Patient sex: F
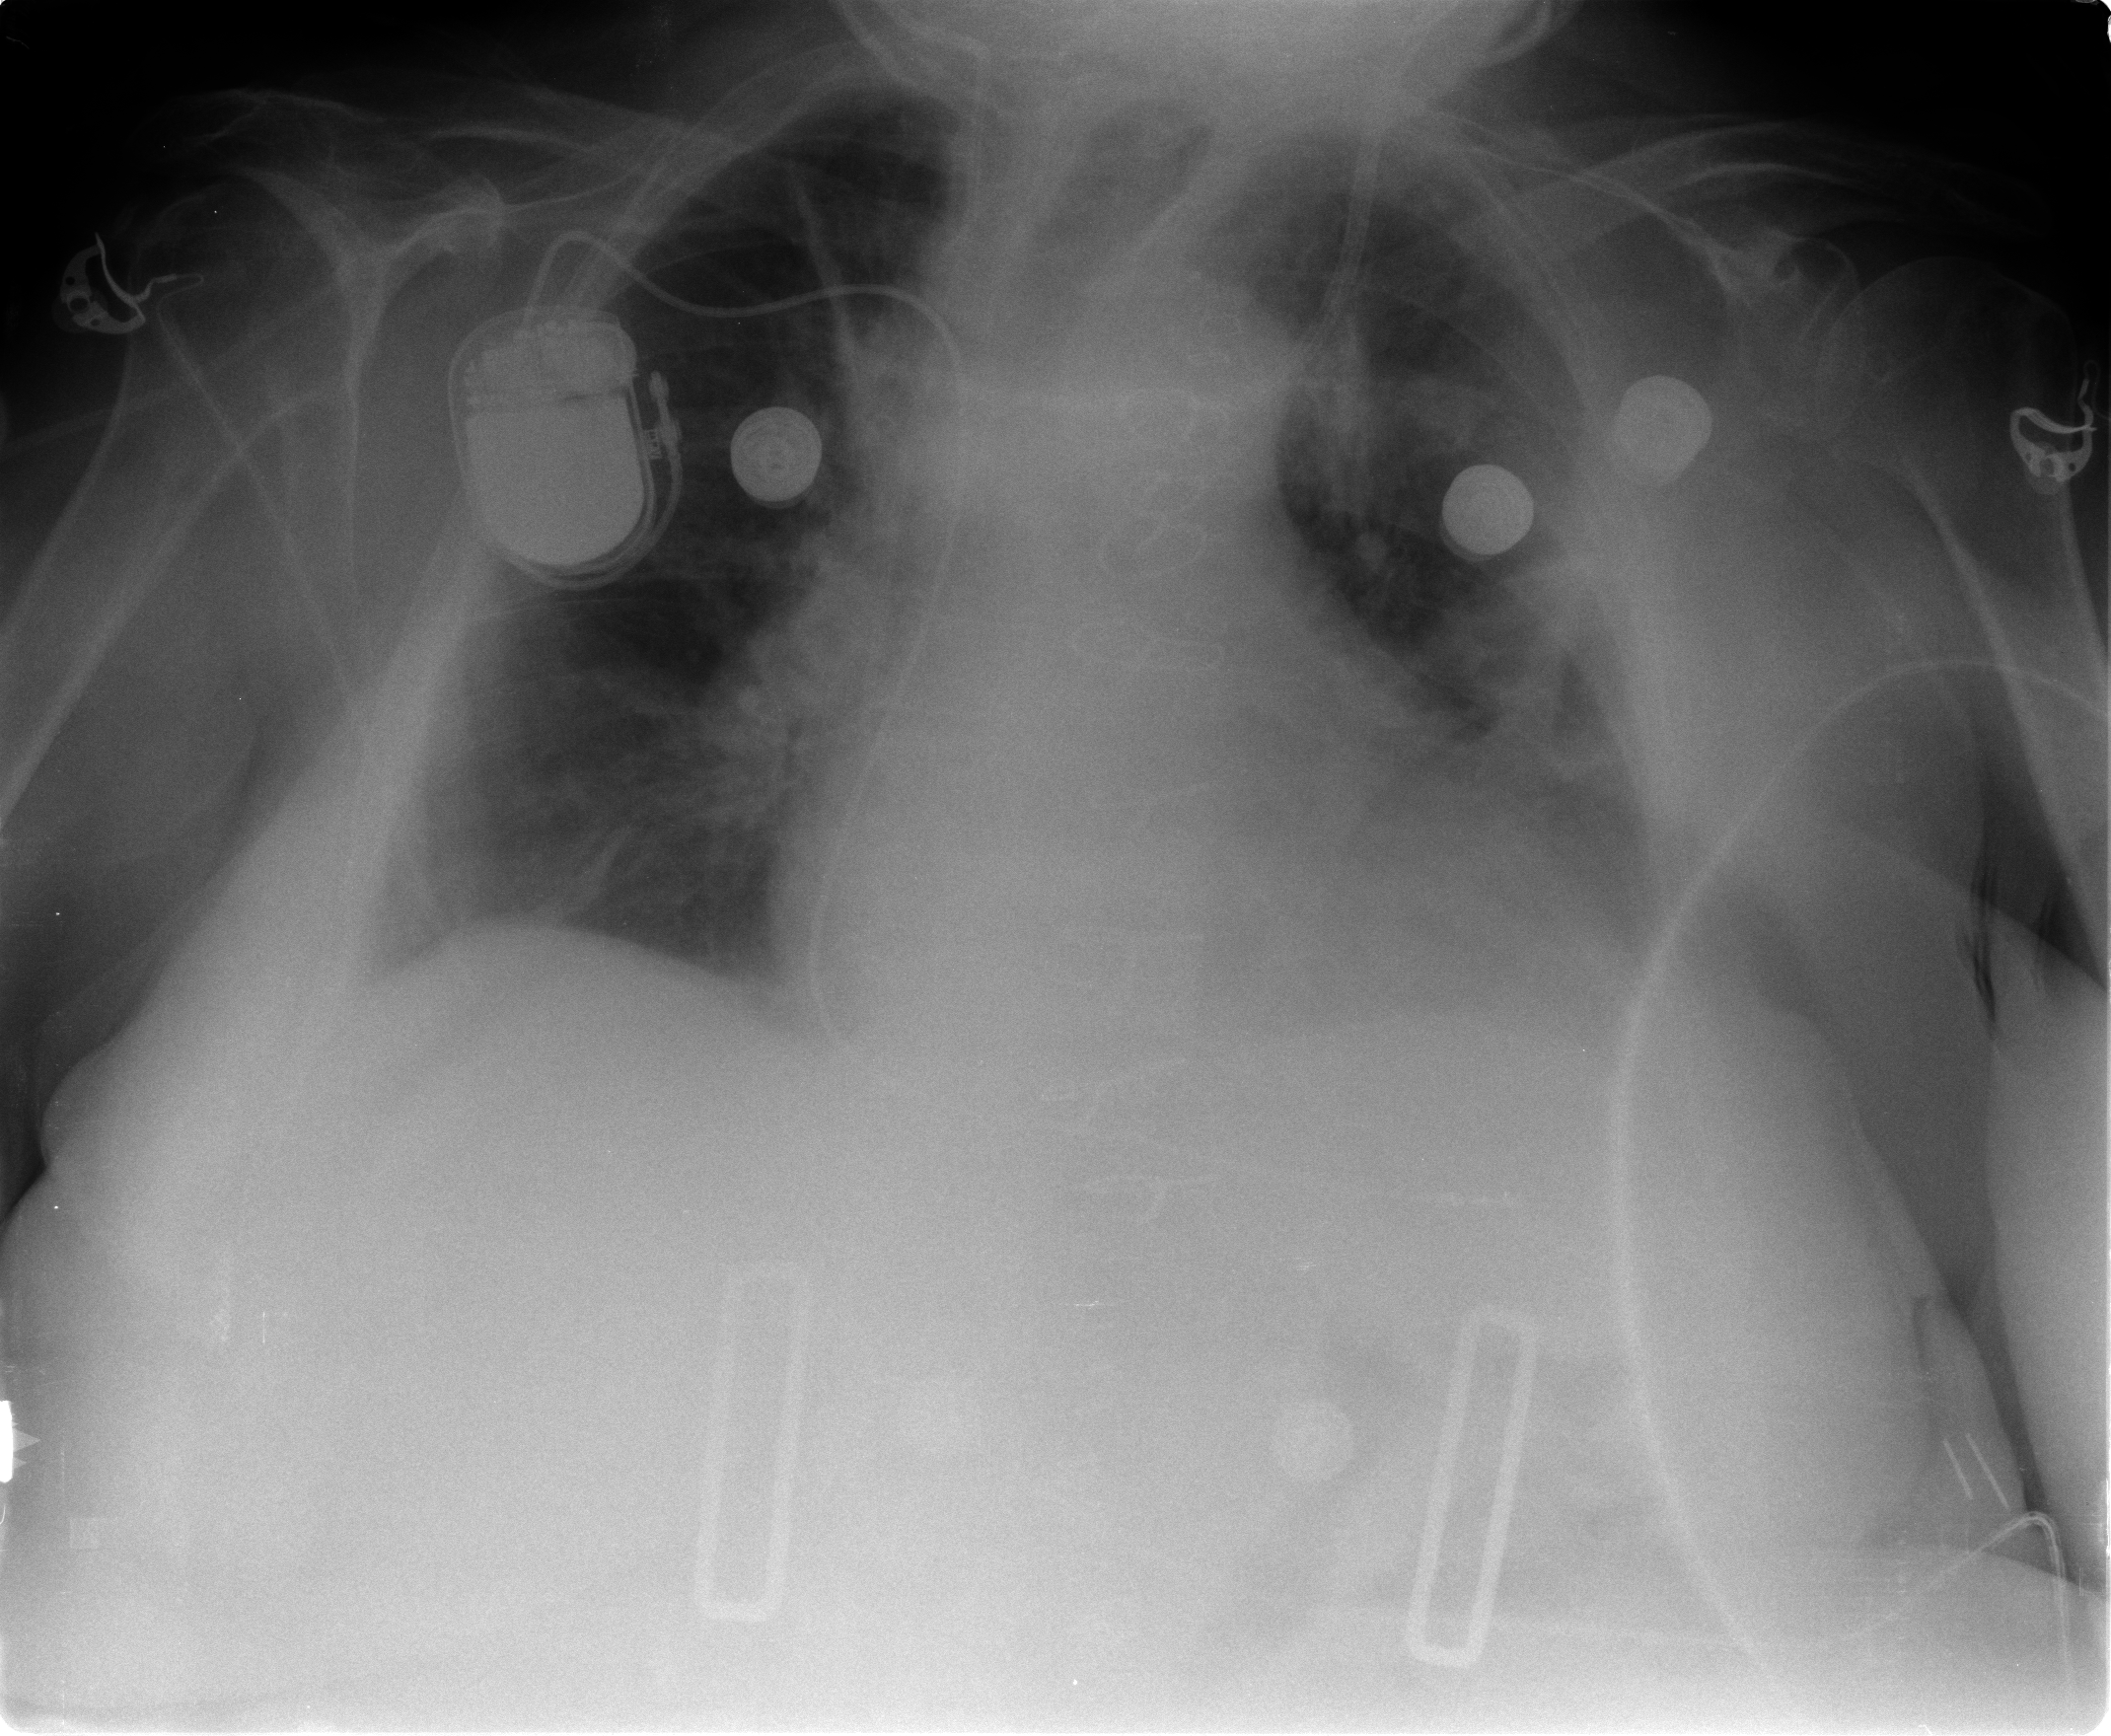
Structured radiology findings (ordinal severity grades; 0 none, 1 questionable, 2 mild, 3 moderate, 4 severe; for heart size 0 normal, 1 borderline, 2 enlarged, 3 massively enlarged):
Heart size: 2
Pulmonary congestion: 2
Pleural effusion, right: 0
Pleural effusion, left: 2
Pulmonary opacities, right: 0
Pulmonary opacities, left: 0
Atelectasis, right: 2
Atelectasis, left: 3